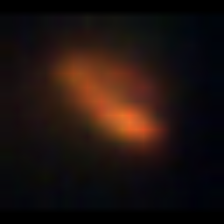
Taxon: Prorocentrum
Group: Dinoflagellates